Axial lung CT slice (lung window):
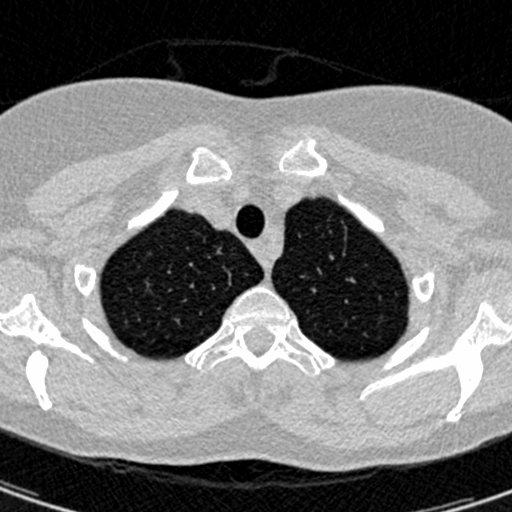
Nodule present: no